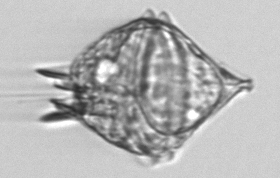
Label: Protoperidinium